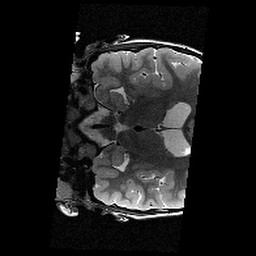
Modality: T2w
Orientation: coronal
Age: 9
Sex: female
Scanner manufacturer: siemens
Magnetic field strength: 3 T
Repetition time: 9.23 s
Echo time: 0.067 s